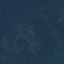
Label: Forest